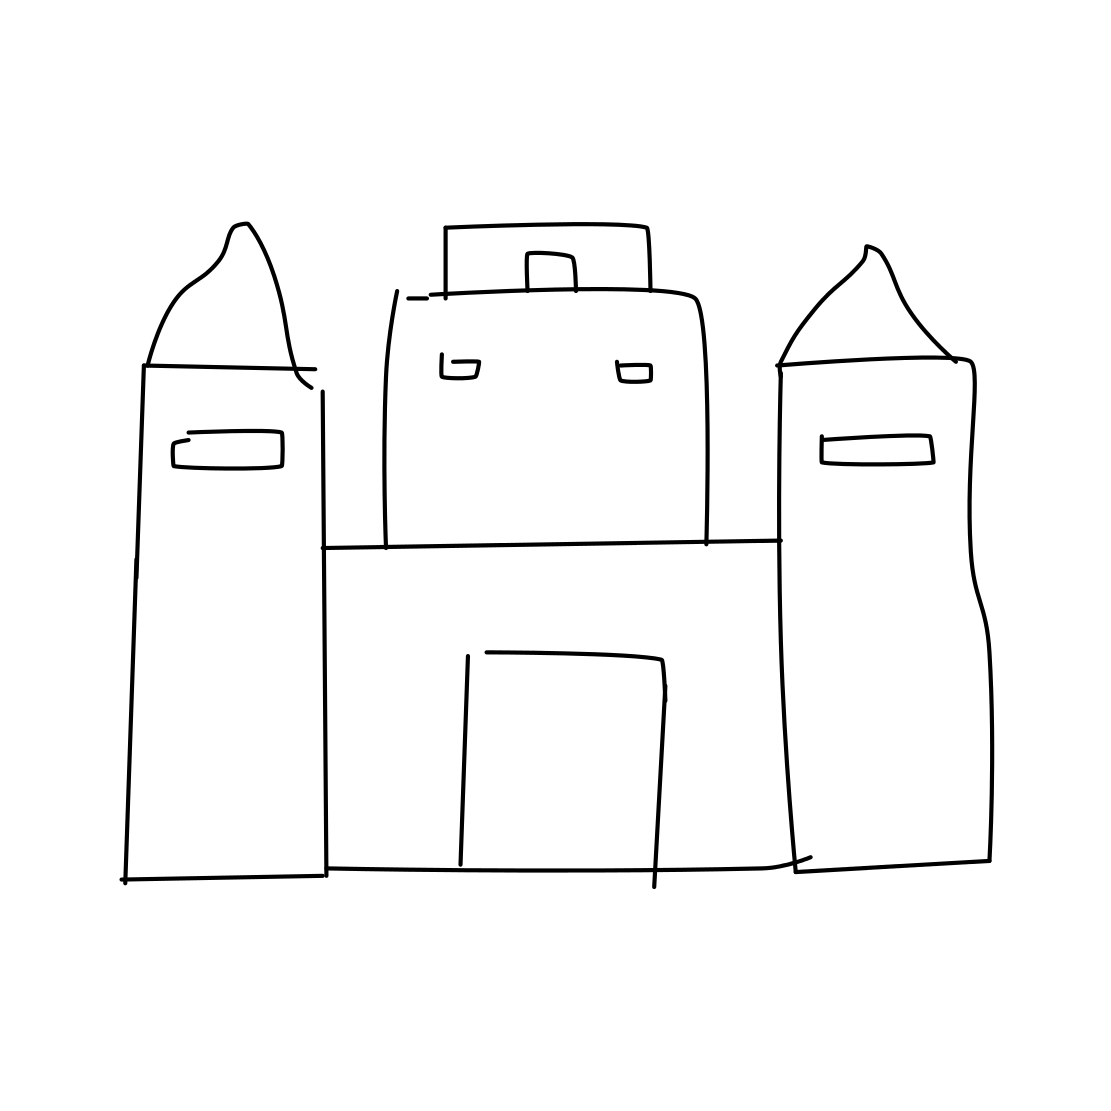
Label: castle